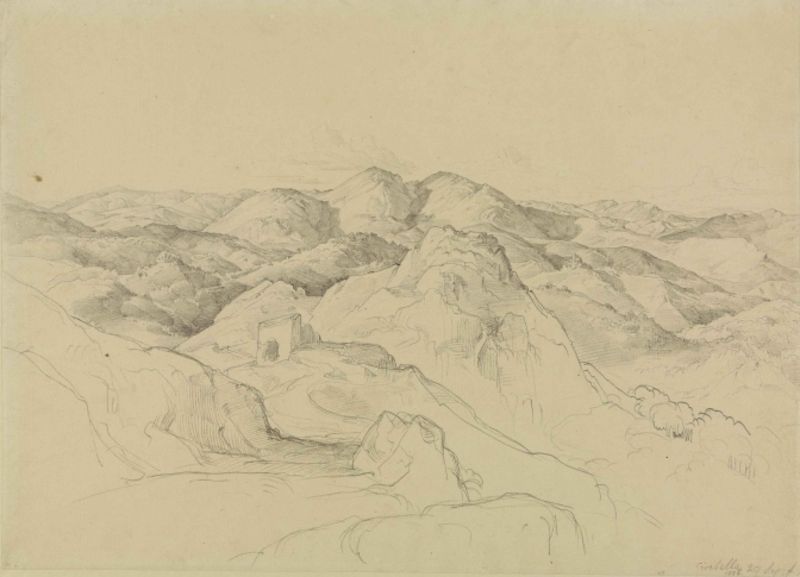
Titel: Blick über das Gebirge bei Civitella
Künstler: Ernst Fries
Standort: Karlsruhe
Institution: Staatliche Kunsthalle Karlsruhe
Schlagwörter: paysage, montagne, esquisse, dessin